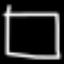
Label: square